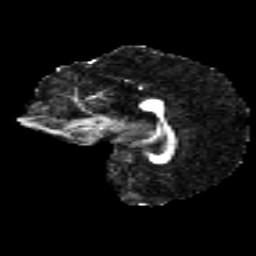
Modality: FA
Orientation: sagittal
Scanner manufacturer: siemens
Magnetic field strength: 3 T
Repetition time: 4.16 s
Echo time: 0.0806 s